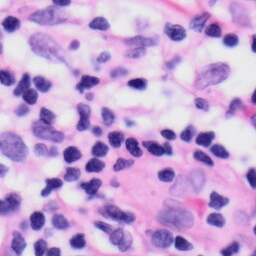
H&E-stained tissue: Skin